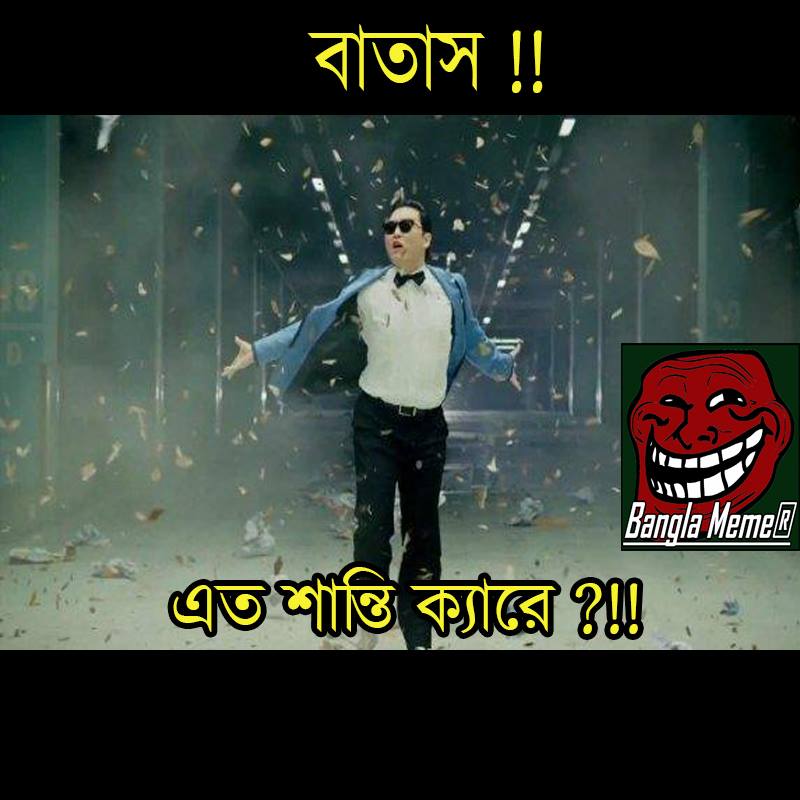
Caption: বাতাস !! এত শান্তি ক্যারে ?!!
Label: non-hate